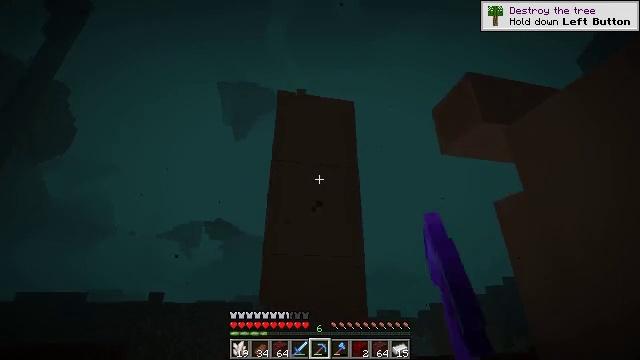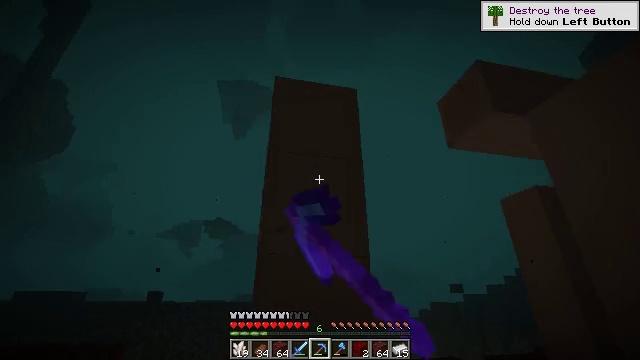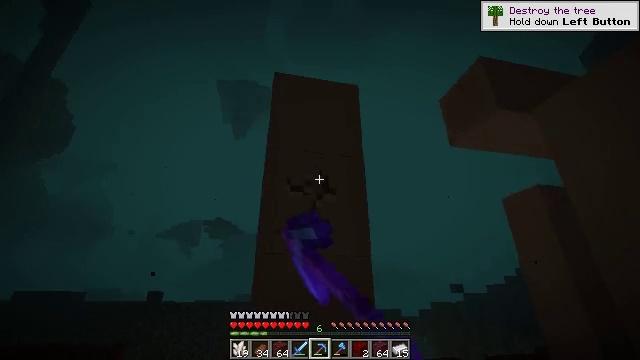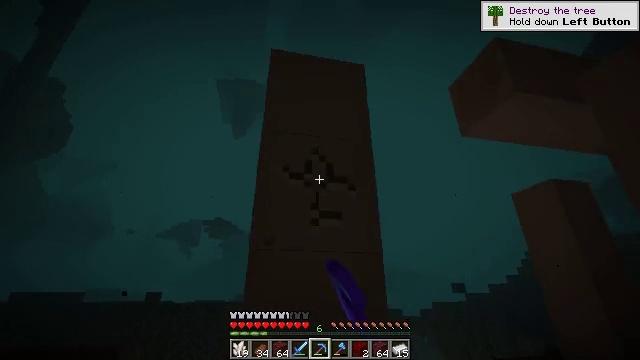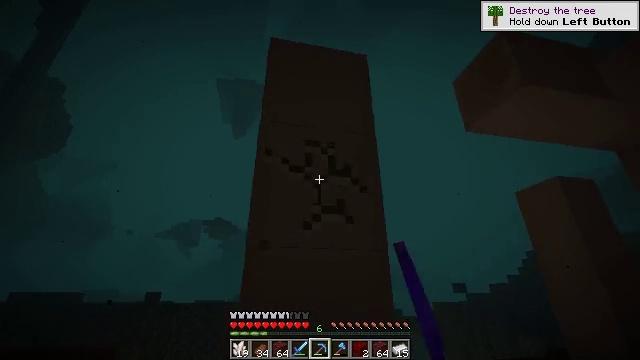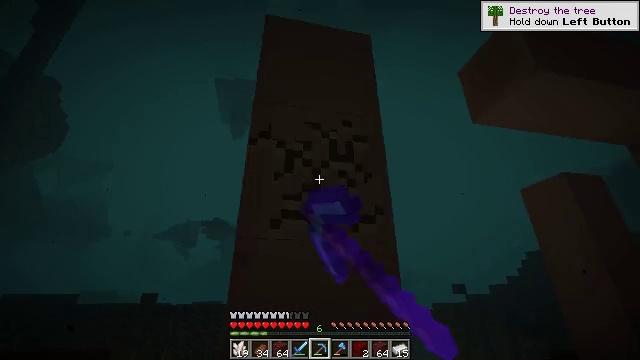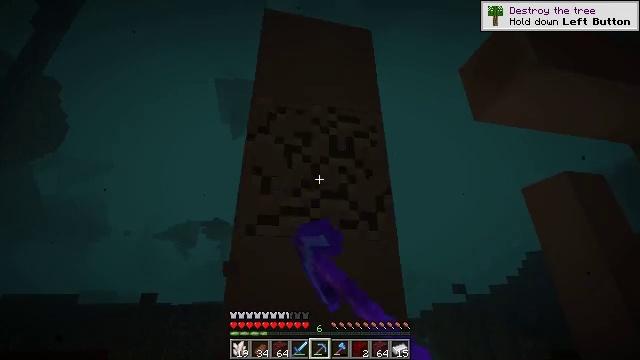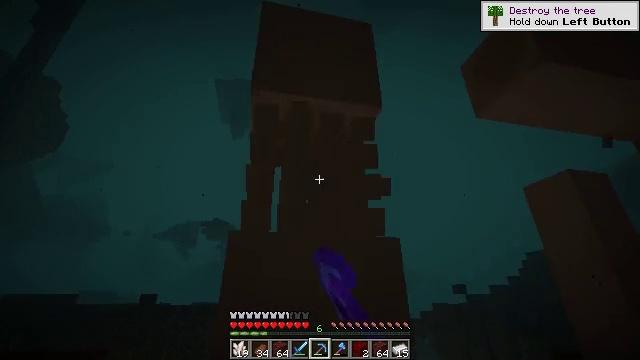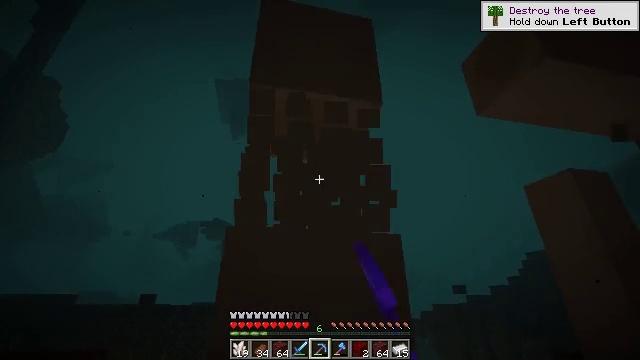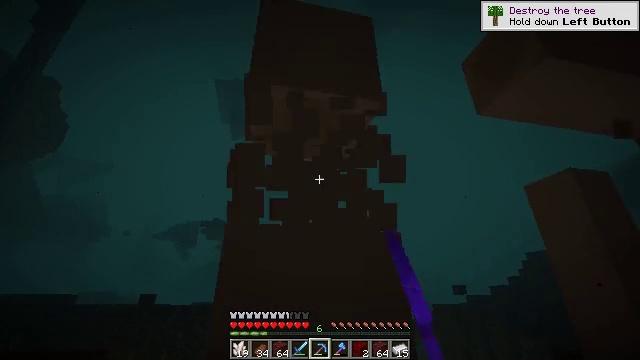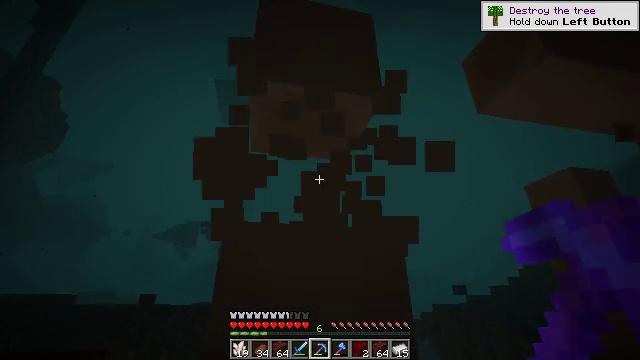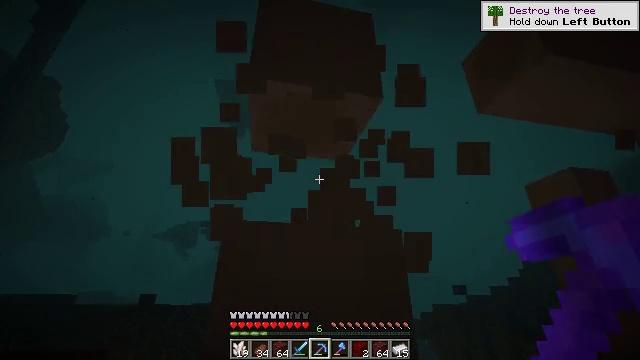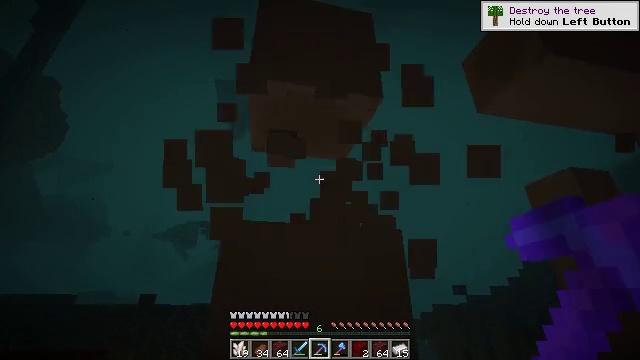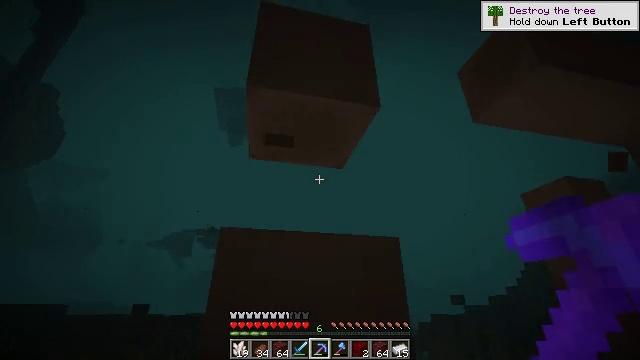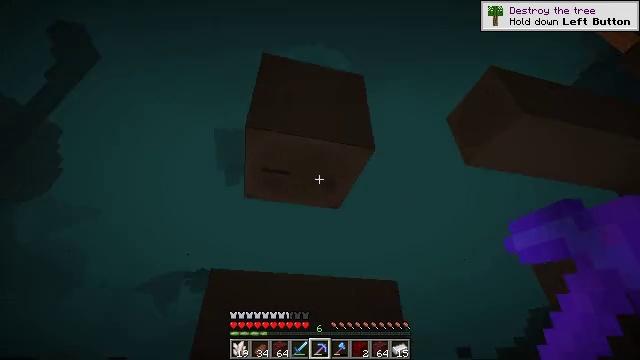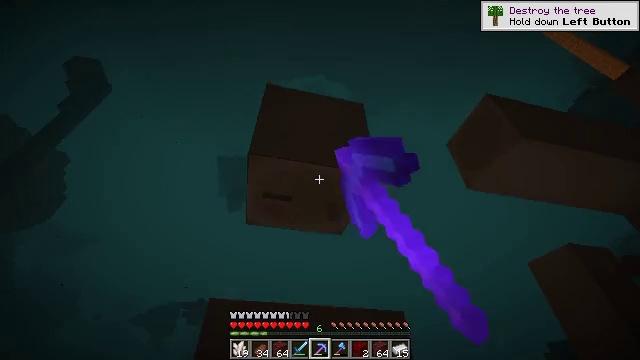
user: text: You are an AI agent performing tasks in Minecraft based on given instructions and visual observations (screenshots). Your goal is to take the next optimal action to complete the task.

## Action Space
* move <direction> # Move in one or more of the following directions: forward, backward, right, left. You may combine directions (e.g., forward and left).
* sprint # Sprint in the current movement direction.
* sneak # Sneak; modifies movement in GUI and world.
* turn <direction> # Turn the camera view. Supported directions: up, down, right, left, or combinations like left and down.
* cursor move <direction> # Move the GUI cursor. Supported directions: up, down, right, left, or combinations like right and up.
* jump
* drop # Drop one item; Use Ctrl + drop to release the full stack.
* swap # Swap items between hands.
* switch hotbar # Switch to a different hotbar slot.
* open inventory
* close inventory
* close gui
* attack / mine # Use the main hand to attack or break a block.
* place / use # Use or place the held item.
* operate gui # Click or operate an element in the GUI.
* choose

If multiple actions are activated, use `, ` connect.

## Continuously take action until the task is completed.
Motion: motion action
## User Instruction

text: Gather bone block for bone meal.
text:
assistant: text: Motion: move forward, attack / mine
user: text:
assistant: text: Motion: move forward, attack / mine
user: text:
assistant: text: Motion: move forward, attack / mine
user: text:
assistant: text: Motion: move forward, attack / mine
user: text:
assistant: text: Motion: attack / mine
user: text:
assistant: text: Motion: attack / mine
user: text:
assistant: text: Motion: attack / mine
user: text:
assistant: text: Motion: attack / mine
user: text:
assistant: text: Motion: attack / mine
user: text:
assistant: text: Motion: attack / mine
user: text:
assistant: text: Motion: attack / mine
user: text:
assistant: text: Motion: attack / mine
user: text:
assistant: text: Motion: turn up, attack / mine
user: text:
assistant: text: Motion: turn right and up, attack / mine
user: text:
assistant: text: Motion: turn up, attack / mine
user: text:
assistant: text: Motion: turn up, attack / mine
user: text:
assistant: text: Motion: attack / mine
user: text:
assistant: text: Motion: attack / mine
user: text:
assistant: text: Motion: attack / mine
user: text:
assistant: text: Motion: attack / mine
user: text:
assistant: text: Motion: attack / mine
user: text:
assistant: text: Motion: attack / mine
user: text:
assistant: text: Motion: attack / mine
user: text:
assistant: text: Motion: attack / mine
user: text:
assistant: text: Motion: attack / mine
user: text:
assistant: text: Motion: attack / mine
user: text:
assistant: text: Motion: attack / mine
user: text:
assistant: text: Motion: attack / mine
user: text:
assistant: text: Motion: attack / mine
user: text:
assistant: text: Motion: attack / mine